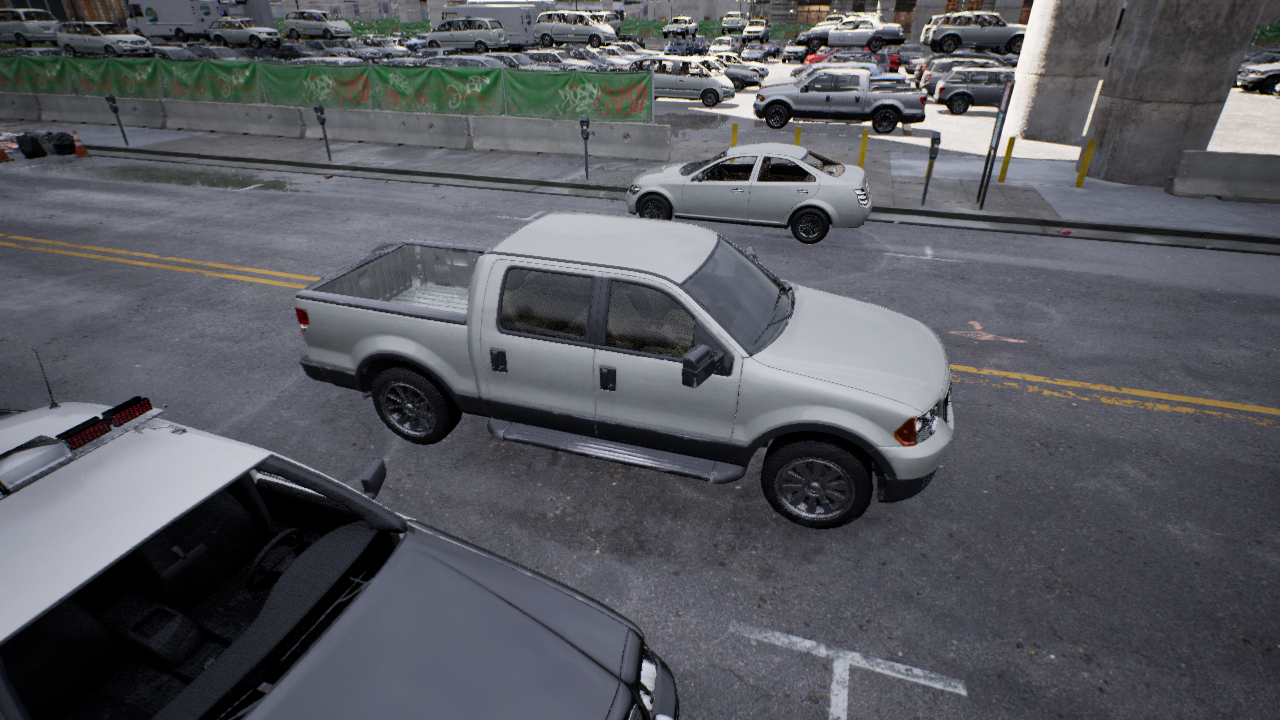
Venue: downtown
Lighting: clear day
Vehicle rig: pickup